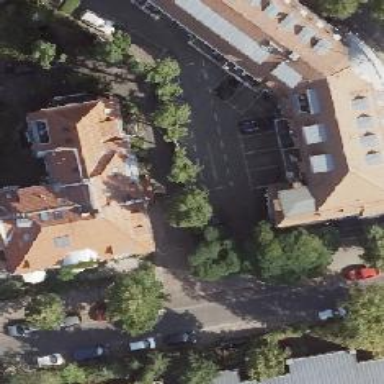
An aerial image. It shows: Building with red roof.